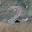
Label: 2